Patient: sex M, age 57
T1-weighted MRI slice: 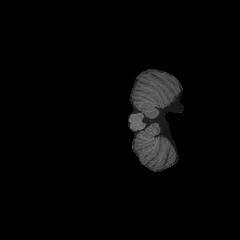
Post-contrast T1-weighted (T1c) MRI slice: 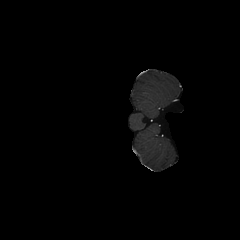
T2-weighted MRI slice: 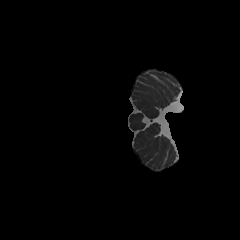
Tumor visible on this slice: no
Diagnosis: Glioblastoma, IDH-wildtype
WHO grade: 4